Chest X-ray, PA view. Patient: 67 years old, sex M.
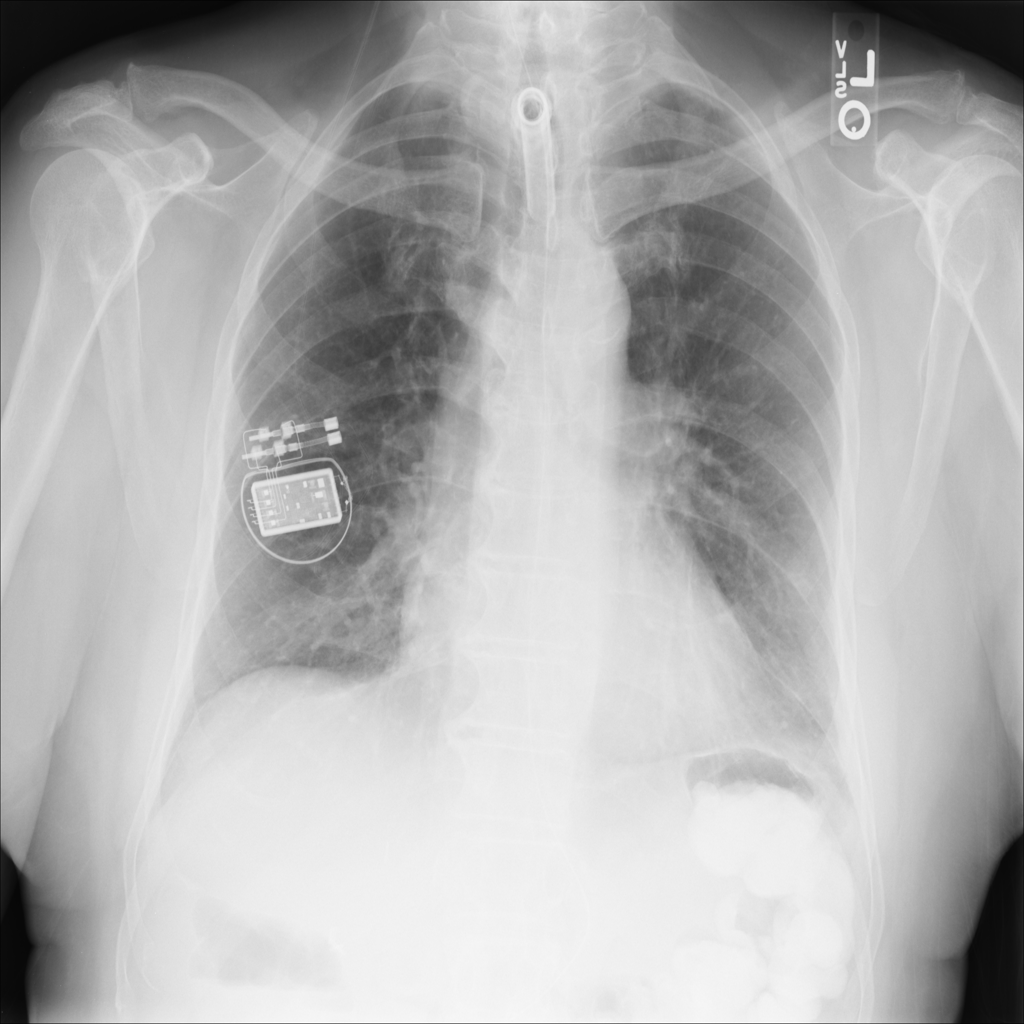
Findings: No Finding